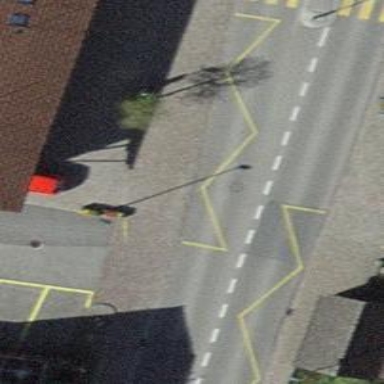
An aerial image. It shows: Public transport stop position.